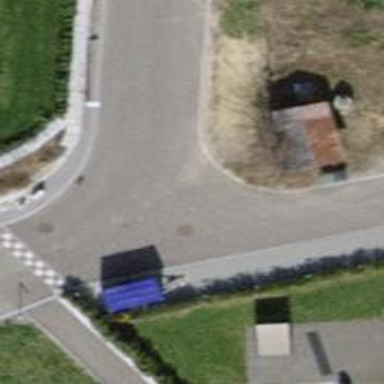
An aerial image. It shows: Residential road with asphalt surface and no sidewalks.